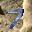
Label: 7